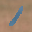
Label: 1